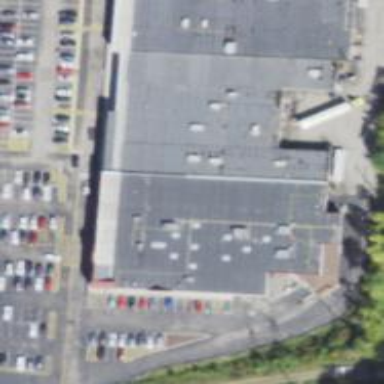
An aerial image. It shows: Retail building.